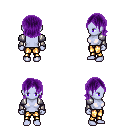
a pixel art fantasy rpg character, female body template, dark elf, purple skin, steel arm armor, gold greaves, purple long bangs hairstyle, four views (front, back, left, right), 2x2 character sprite sheet, small pixel art, hard edges, no anti-aliasing